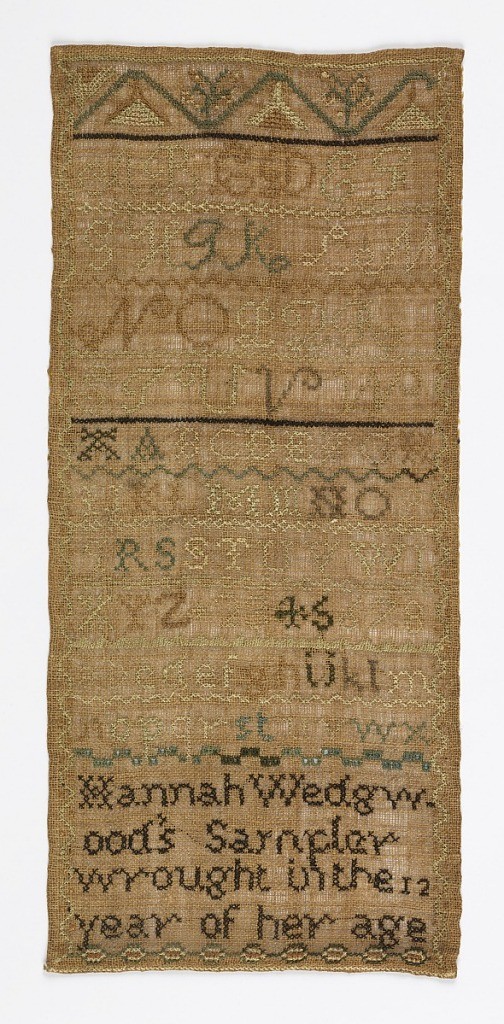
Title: Sampler
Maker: Hannah Wedgwood
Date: mid-18th century
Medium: silk on linen Technique: cross, stem eye and satin stitches on plain weave foundation
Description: Curving band of pattern three alphabets, and one set of numerals with the inscription "Hannah Wedgwood's Sampler wrought in the 12 year of her age."